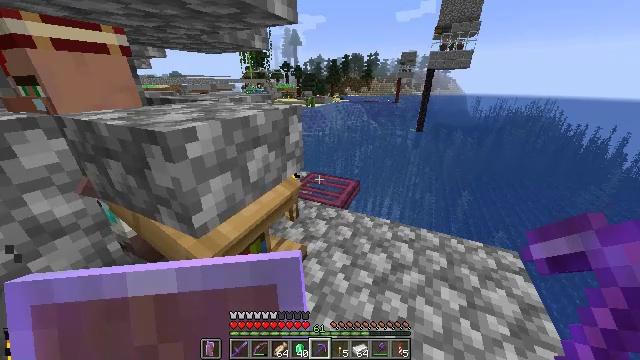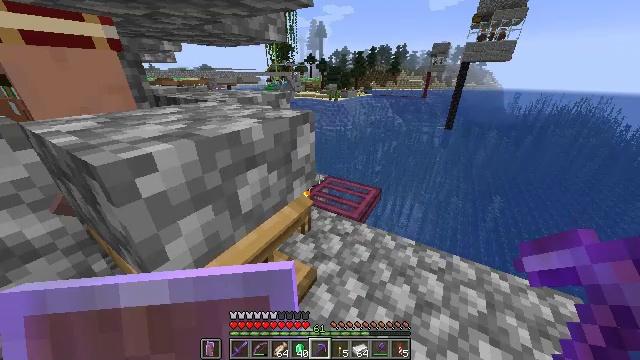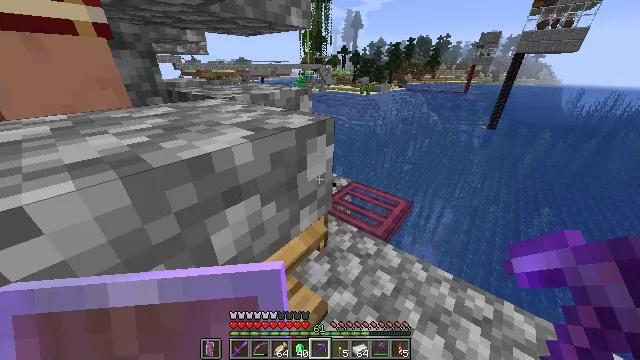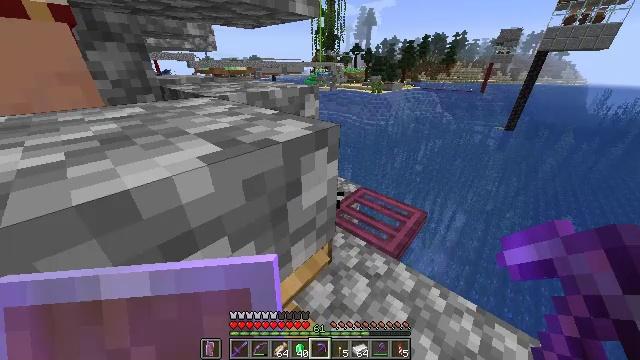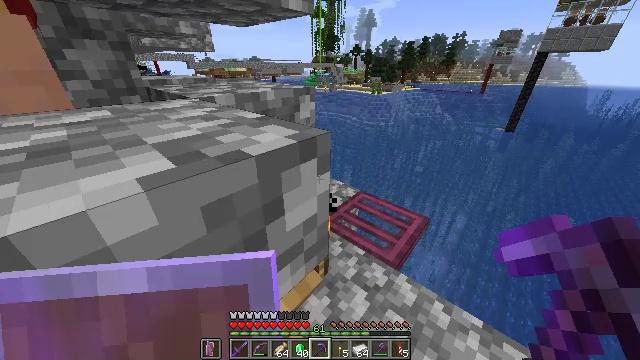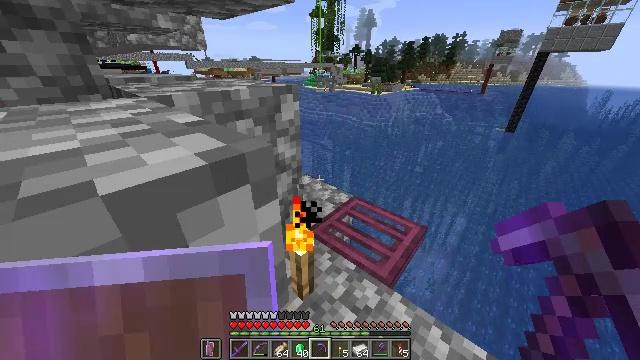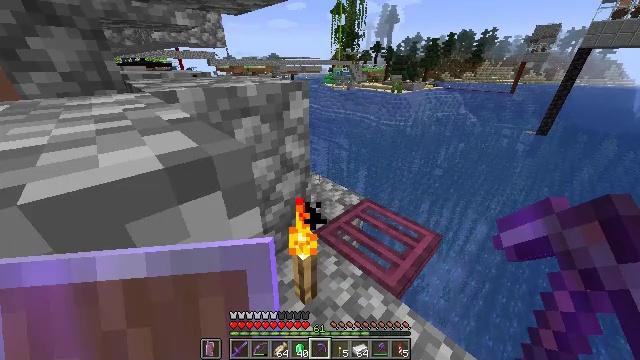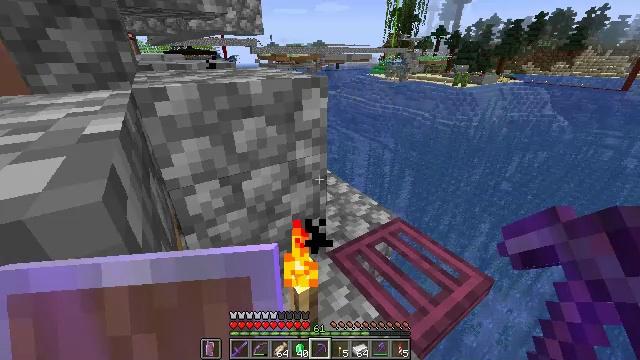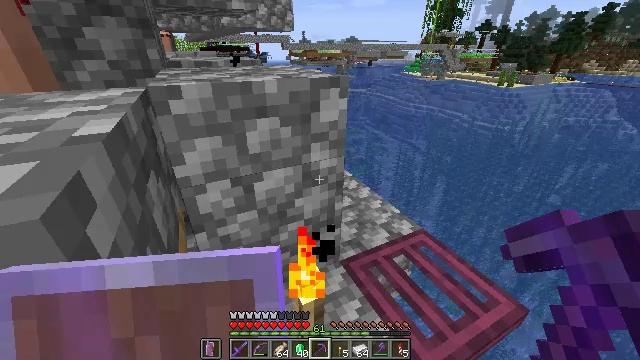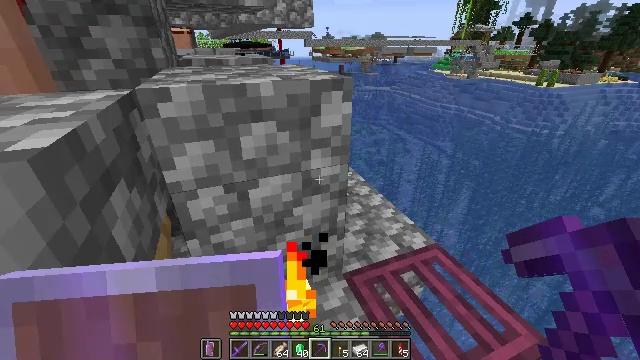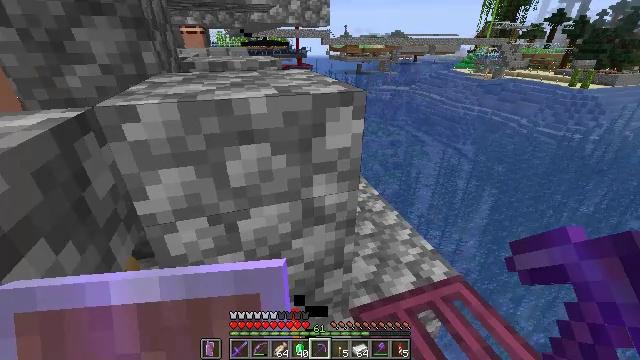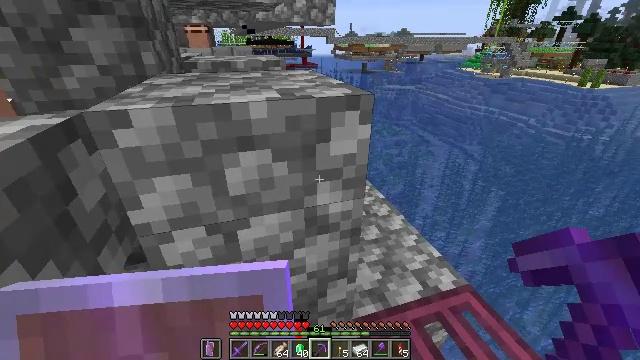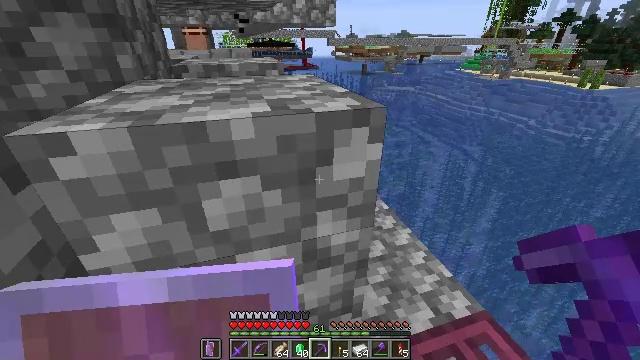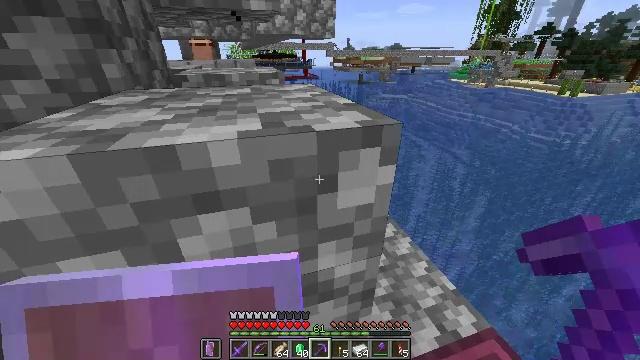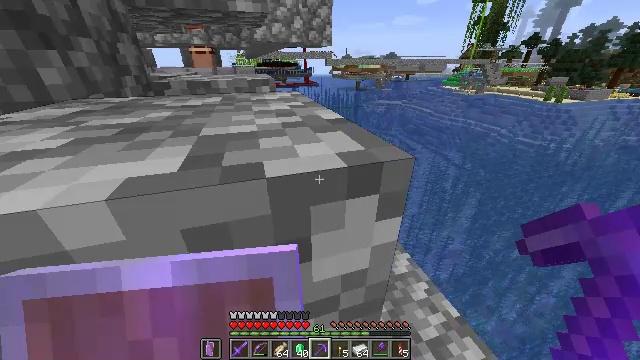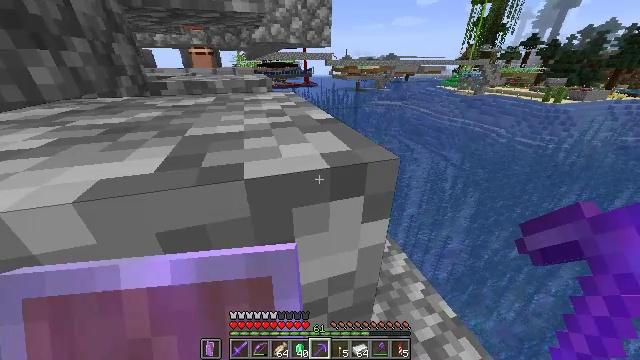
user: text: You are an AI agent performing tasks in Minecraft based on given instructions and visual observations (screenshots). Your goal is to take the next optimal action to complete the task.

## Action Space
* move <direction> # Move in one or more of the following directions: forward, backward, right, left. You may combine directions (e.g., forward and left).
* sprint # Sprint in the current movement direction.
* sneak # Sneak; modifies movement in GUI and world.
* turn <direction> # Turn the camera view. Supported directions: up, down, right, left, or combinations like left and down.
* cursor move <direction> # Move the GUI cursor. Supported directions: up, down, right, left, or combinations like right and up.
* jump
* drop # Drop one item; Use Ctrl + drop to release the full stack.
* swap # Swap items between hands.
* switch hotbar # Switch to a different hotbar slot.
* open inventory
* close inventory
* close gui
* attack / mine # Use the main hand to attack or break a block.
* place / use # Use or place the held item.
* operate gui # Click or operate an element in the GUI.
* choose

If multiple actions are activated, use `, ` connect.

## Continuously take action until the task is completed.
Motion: motion action
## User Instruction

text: Create a chainmail helmet in the crafting grid.
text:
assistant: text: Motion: move forward, sprint, turn left and down
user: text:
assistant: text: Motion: move forward, sprint, turn left and down
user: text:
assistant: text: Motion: move forward, sprint, turn left
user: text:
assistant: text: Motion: move forward, sprint
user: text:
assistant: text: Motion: move forward, sprint
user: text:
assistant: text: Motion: move forward, sprint, turn left
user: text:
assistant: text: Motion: move forward, sprint, turn left
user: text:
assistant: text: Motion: move forward, sprint, turn left
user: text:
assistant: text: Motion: move forward, sprint, turn left
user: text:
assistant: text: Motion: move forward, sprint, turn left
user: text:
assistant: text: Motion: move forward, sprint, turn left
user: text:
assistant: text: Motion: move forward, sprint
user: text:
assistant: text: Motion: move forward, sprint
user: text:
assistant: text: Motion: move forward, sprint
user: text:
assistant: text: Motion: move forward, sprint
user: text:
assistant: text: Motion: move forward, sprint
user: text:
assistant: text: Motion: move forward, sprint
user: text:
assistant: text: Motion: move forward, sprint
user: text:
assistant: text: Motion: move forward and move right, sprint
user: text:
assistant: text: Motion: move forward and move right, sprint
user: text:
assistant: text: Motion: move forward and move right, sprint, turn left
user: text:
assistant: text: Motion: move forward and move right, sprint, turn left
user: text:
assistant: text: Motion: move forward, sprint, turn left
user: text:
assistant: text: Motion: move forward, sprint, turn left
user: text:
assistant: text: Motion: move forward, sprint, turn left
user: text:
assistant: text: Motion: move forward, sprint, turn left
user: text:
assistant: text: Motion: move forward, sprint, turn left
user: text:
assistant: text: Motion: move forward, sprint, turn left
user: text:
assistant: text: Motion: move forward, sprint
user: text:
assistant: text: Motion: move forward, sprint